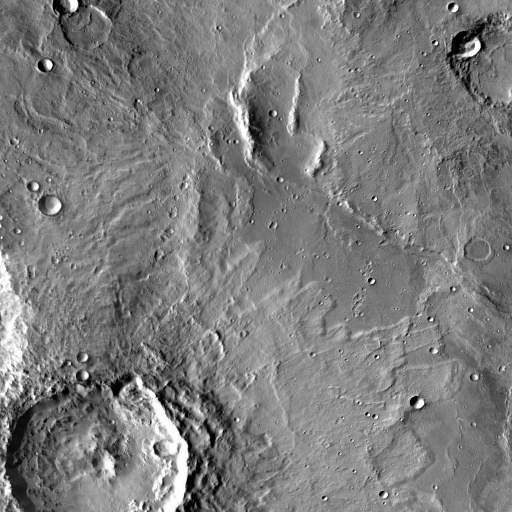
Crater classes present: Background, Other, Buried, Secondary